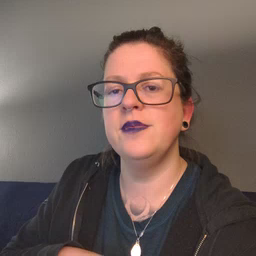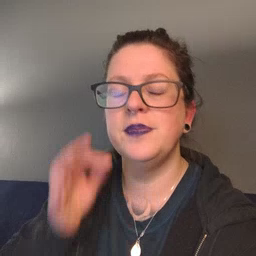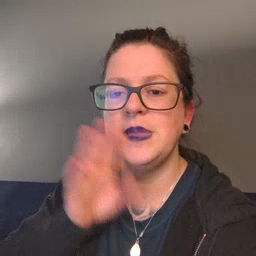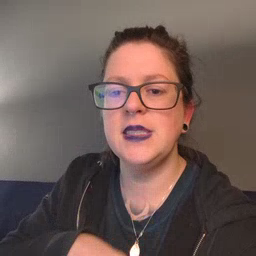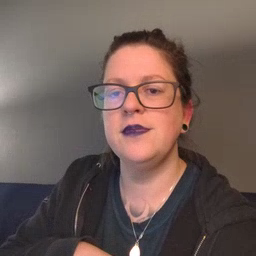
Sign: bee